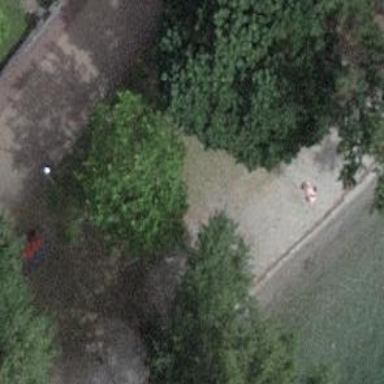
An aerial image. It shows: Red bench.